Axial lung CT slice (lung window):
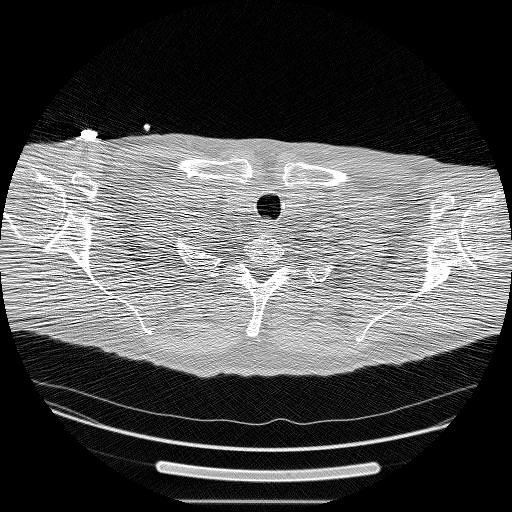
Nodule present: no